Question: I would like to have a toolbar (actionbar) in my app which looks like the screenshot, basically 4 icons shown on top of the screen with no text:

What is the best way to implement icon based custom toolbar with Xamarin?
- - -
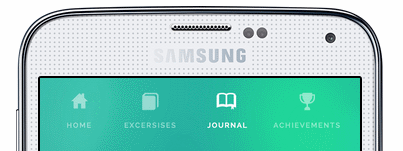
Answer: You may use the new Toolbar widget, with a custom layout, but I would recommend to use a <URL> with a ViewPager, instead.
Look at the <URL> about the use of tabs in Android applications.